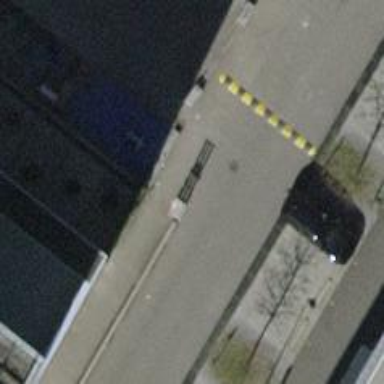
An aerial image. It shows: Block barrier.